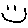
Label: smiley face